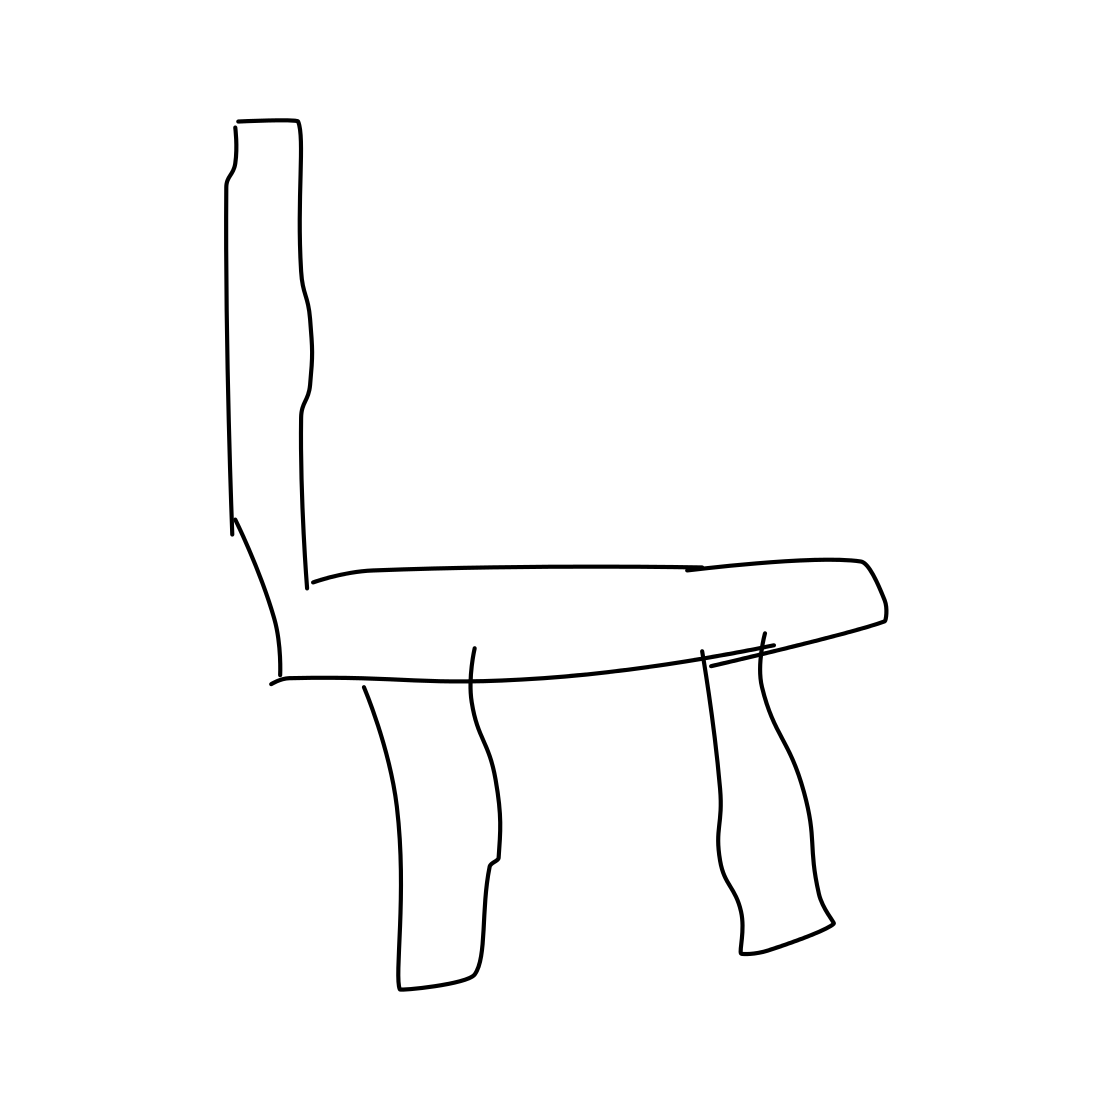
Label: chair